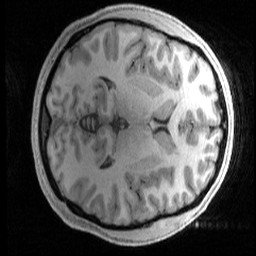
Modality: T1w
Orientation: axial
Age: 24
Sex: female
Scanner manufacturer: siemens
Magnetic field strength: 3 T
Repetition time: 2.4 s
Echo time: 0.00231 s